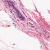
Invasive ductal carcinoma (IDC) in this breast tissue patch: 0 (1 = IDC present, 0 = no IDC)